Question: More help needed with this little project of mine again, this time trying to get two labels that are inside a panel in certain positions. Those positions being one on the left and then a separation of spaces (like a tab) and then the second label to make way for entries being added below them when a button is pressed which I am also unsure how to start.
I've uploaded an image of the current program running :

As you can see I have two buttons (may change to one at some point) and then a separate results panel with currently two labels inside that I want to move. I want 'Name' to be on the left side and 'Grade' slightly more to the right (separated by about a tabs worth of space). I'm also unsure what the two little lines are so if someone could explain that to me it would be great.
Where I plan to go with this is then for a button entry to lead to a name entry being entered below these labels and a grade entry being entered below these labels which keeps updating with each button press. If anyone could guide me in the right direction for this it would be great. I have provided the code for the panel below.
Thanks for taking the time to read this!
'''
import java.awt.Color;
import java.awt.Dimension;
import java.awt.event.ActionEvent;
import java.awt.event.ActionListener;
import java.util.Scanner;
import javax.swing.BorderFactory;
import javax.swing.Box;
import javax.swing.BoxLayout;
import javax.swing.JButton;
import javax.swing.JLabel;
import javax.swing.JPanel;
import javax.swing.JTextField;
public class GradePanel2 extends JPanel {
private JButton addEntry, calculate;
private JLabel name, grade, nameResult, gradeResult;
private JTextField nameField, gradeField, resultField;
public GradePanel2() {
// Button to add entry to list
addEntry = new JButton("Add entry to list");
addEntry.addActionListener(new buttonListener());
// Button to print all entries in correct format
calculate = new JButton("Print all user grades");
calculate.addActionListener(new buttonListener());
//Create Labels
name = new JLabel("Enter student name: ");
nameField = new JTextField(10);
nameField.addActionListener(new buttonListener());
grade = new JLabel("Enter students mark: ");
gradeField = new JTextField(5);
gradeField.addActionListener(new buttonListener());
//Result Labels
nameResult = new JLabel("NAME");
gradeResult = new JLabel("GRADE");
//Bottom segment for result
resultField = new JTextField();
resultField.setOpaque(false);
resultField.setEditable(false);
setLayout(new BorderLayout());
//Bottom Panel
JPanel GradePanel = new JPanel();
GradePanel.setBorder(BorderFactory.createTitledBorder("Students/Results"));
GradePanel.setOpaque(false);
GradePanel.setPreferredSize(new Dimension(0 , 100));
GradePanel.add(resultField);
resultField.setAlignmentX(LEFT_ALIGNMENT);
GradePanel.add(nameResult);
GradePanel.add(gradeResult);
//Button Panel
JPanel ButtonPane = new JPanel();
ButtonPane.setLayout(new BoxLayout(ButtonPane, BoxLayout.PAGE_AXIS));
addEntry.setAlignmentX(CENTER_ALIGNMENT);
calculate.setAlignmentX(CENTER_ALIGNMENT);
ButtonPane.add(addEntry);
ButtonPane.add(Box.createVerticalStrut(10));
ButtonPane.add(calculate);
//Label Panel
JPanel labelPane = new JPanel();
labelPane.setLayout(new BoxLayout(labelPane, BoxLayout.PAGE_AXIS));
labelPane.add(name);
labelPane.add(Box.createRigidArea(new Dimension (5,0)));
labelPane.add(nameField);
labelPane.add(Box.createRigidArea(new Dimension (0,2)));
labelPane.add(grade);
labelPane.add(Box.createRigidArea(new Dimension (5,0)));
labelPane.add(gradeField);
//Add all panels to the main panel
add(labelPane, BorderLayout.NORTH);
add(ButtonPane, BorderLayout.CENTER);
add(GradePanel, BorderLayout.SOUTH);
setBackground(Color.WHITE);
setPreferredSize(new Dimension(400, 300));
}
public class buttonListener implements ActionListener{
public void actionPerformed(ActionEvent event){
String studentName;
int studentMark;
studentName = nameField.getText();
String intMark = gradeField.getText();
studentMark = Integer.parseInt(intMark);
}
}
}
'''
and then the driver class:
'''
import javax.swing.JFrame;
import javax.swing.SwingUtilities;
public class Grade2{
public static void main(String[] args) {
Runnable runnable = new Runnable() {
@Override
public void run() {
JFrame frame = new JFrame("Grade Calculator");
frame.setDefaultCloseOperation(JFrame.EXIT_ON_CLOSE);
GradePanel2 panel = new GradePanel2();
frame.add(panel);
frame.pack();
frame.setLocationByPlatform(true);
frame.setVisible(true);
}
};
SwingUtilities.invokeLater(runnable);
}}
'''
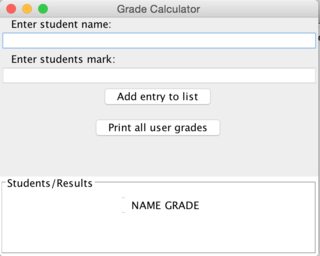
Answer: Take time to read this the most flexible Layout Manager that commonly used by programmer :)
<URL>
Btw I separate your class 'Bottom Panel' It's a little bit confused while reading it. Much better try the Nested Classes to look your code clean and easy to read.
<URL>
'''
import java.awt.BorderLayout;
import java.awt.Color;
import java.awt.Dimension;
import java.awt.GridBagConstraints;
import java.awt.GridBagLayout;
import java.awt.event.ActionEvent;
import java.awt.event.ActionListener;
import java.util.Scanner;
import javax.swing.BorderFactory;
import javax.swing.Box;
import javax.swing.BoxLayout;
import javax.swing.JButton;
import javax.swing.JLabel;
import javax.swing.JPanel;
import javax.swing.JTextField;
public class GradePanel2 extends JPanel {
private JButton addEntry, calculate;
private JLabel name, grade, nameResult, gradeResult;
private JTextField nameField, gradeField, resultField;
public GradePanel2() {
// Button to add entry to list
addEntry = new JButton("Add entry to list");
addEntry.addActionListener(new buttonListener());
// Button to print all entries in correct format
calculate = new JButton("Print all user grades");
calculate.addActionListener(new buttonListener());
//Create Labels
name = new JLabel("Enter student name: ");
nameField = new JTextField(10);
nameField.addActionListener(new buttonListener());
grade = new JLabel("Enter students mark: ");
gradeField = new JTextField(5);
gradeField.addActionListener(new buttonListener());
//Bottom segment for result
resultField = new JTextField();
resultField.setOpaque(false);
resultField.setEditable(false);
setLayout(new BorderLayout());
GridBagConstraints nameResultConstraints = new GridBagConstraints();//Constraints
GridBagConstraints gradeResultConstraints = new GridBagConstraints();//Constraints
//Button Panel
JPanel ButtonPane = new JPanel();
ButtonPane.setLayout(new BoxLayout(ButtonPane, BoxLayout.PAGE_AXIS));
addEntry.setAlignmentX(CENTER_ALIGNMENT);
calculate.setAlignmentX(CENTER_ALIGNMENT);
ButtonPane.add(addEntry);
ButtonPane.add(Box.createVerticalStrut(10));
ButtonPane.add(calculate);
//Label Panel
JPanel labelPane = new JPanel();
labelPane.setLayout(new BoxLayout(labelPane, BoxLayout.PAGE_AXIS));
labelPane.add(name);
labelPane.add(Box.createRigidArea(new Dimension (5,0)));
labelPane.add(nameField);
labelPane.add(Box.createRigidArea(new Dimension (0,2)));
labelPane.add(grade);
labelPane.add(Box.createRigidArea(new Dimension (5,0)));
labelPane.add(gradeField);
myBottomPanel mybottompanel = new myBottomPanel();//Object
//Add all panels to the main panel
add(labelPane, BorderLayout.NORTH);
add(ButtonPane, BorderLayout.CENTER);
add(mybottompanel, BorderLayout.SOUTH);
setBackground(Color.WHITE);
setPreferredSize(new Dimension(400, 300));
}
public class myBottomPanel extends JPanel{
public myBottomPanel()
{
this.setLayout(new GridBagLayout());
//Result Labels
nameResult = new JLabel("NAME");
gradeResult = new JLabel("GRADE");
//Constraints
GridBagConstraints nameResultConstraints = new GridBagConstraints();
GridBagConstraints gradeResultConstraints = new GridBagConstraints();
//Bottom Panel
setBorder(BorderFactory.createTitledBorder("Students/Results"));
setOpaque(false);
setPreferredSize(new Dimension(0 , 100));
nameResultConstraints.anchor = GridBagConstraints.LINE_START;
nameResultConstraints.weightx = 0.5;
nameResultConstraints.weighty = 0.5;
add(nameResult,nameResultConstraints);
add(gradeResult);
}
}
public class buttonListener implements ActionListener{
public void actionPerformed(ActionEvent event){
String studentName;
int studentMark;
studentName = nameField.getText();
String intMark = gradeField.getText();
studentMark = Integer.parseInt(intMark);
}
}
}
'''
and here is your Frame.
'''
import javax.swing.JFrame;
import javax.swing.SwingUtilities;
public class Grade2{
public static void main(String[] args) {
Runnable runnable = new Runnable() {
@Override
public void run() {
JFrame frame = new JFrame("Grade Calculator");
frame.setDefaultCloseOperation(JFrame.EXIT_ON_CLOSE);
GradePanel2 panel = new GradePanel2();
frame.add(panel);
frame.pack();
frame.setLocationByPlatform(true);
frame.setVisible(true);
}
};
SwingUtilities.invokeLater(runnable);
}}
'''
<URL>
Hope this helps. :)